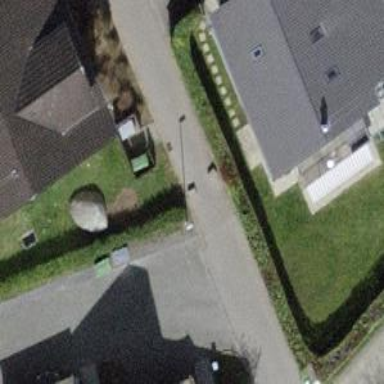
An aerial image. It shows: Block barrier.